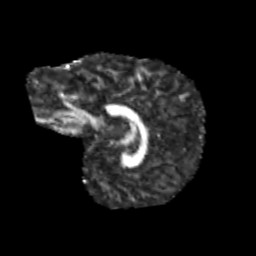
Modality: FA
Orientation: sagittal
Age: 12
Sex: male
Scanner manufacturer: siemens
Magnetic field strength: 3 T
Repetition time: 3.8 s
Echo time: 0.07 s